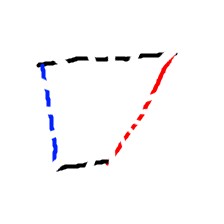
Shape: trapezoid